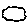
Label: cloud